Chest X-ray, PA view. Patient: 52 years old, sex F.
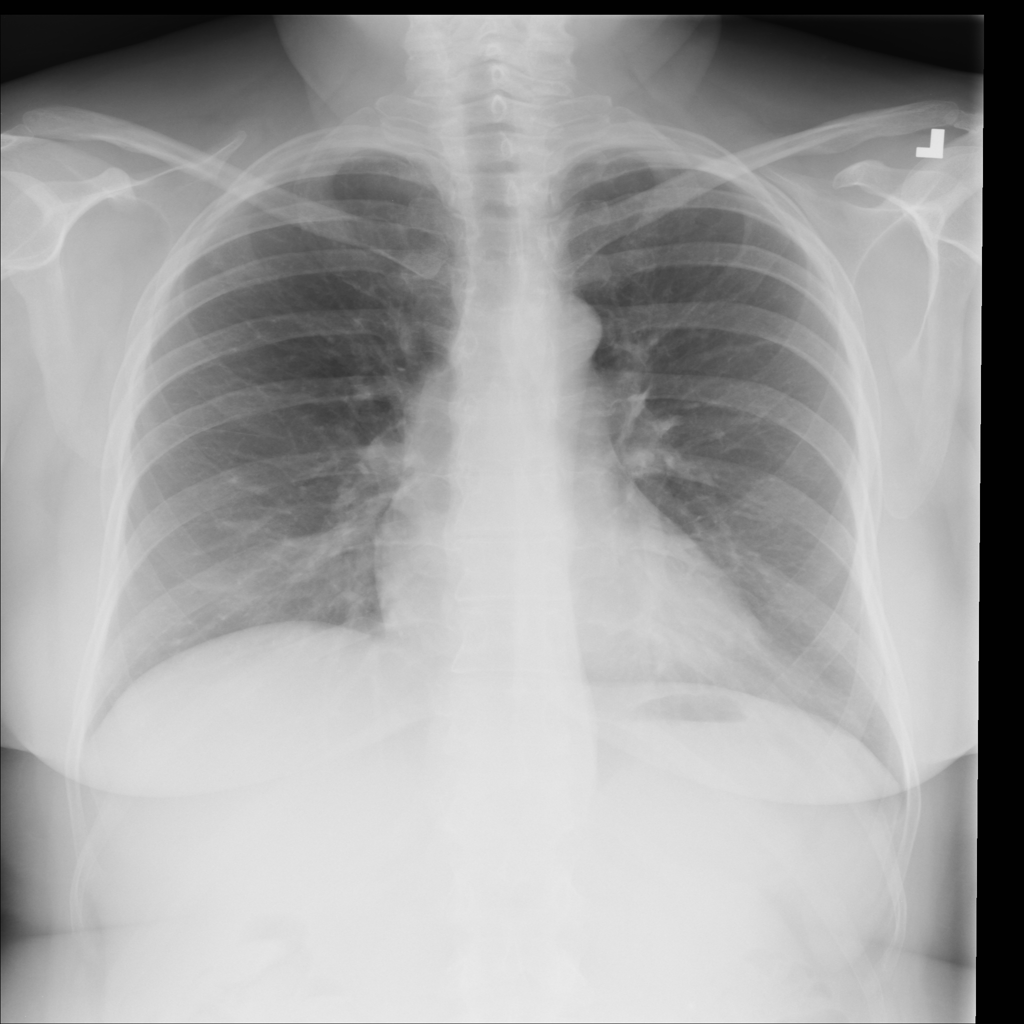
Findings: No Finding